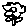
Label: flower